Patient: sex F, age 55
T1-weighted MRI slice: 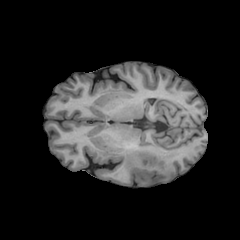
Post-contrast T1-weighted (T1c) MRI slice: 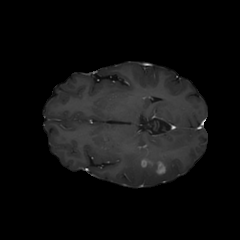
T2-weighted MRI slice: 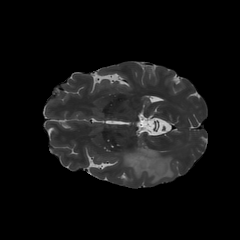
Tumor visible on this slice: yes
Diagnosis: Glioblastoma, IDH-wildtype
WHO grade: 4